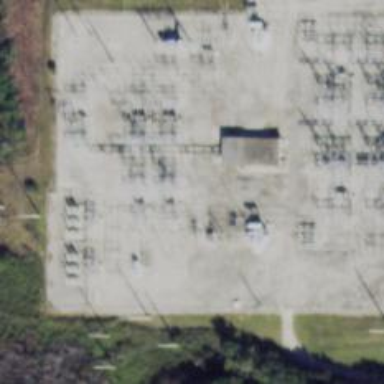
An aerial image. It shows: Switch for power supply.